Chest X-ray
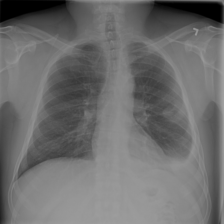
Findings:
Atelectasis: negative
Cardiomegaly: negative
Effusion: negative
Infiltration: negative
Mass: negative
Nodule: negative
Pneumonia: negative
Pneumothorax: negative
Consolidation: negative
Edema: negative
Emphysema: negative
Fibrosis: negative
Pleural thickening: negative
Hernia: negative